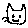
Label: cat